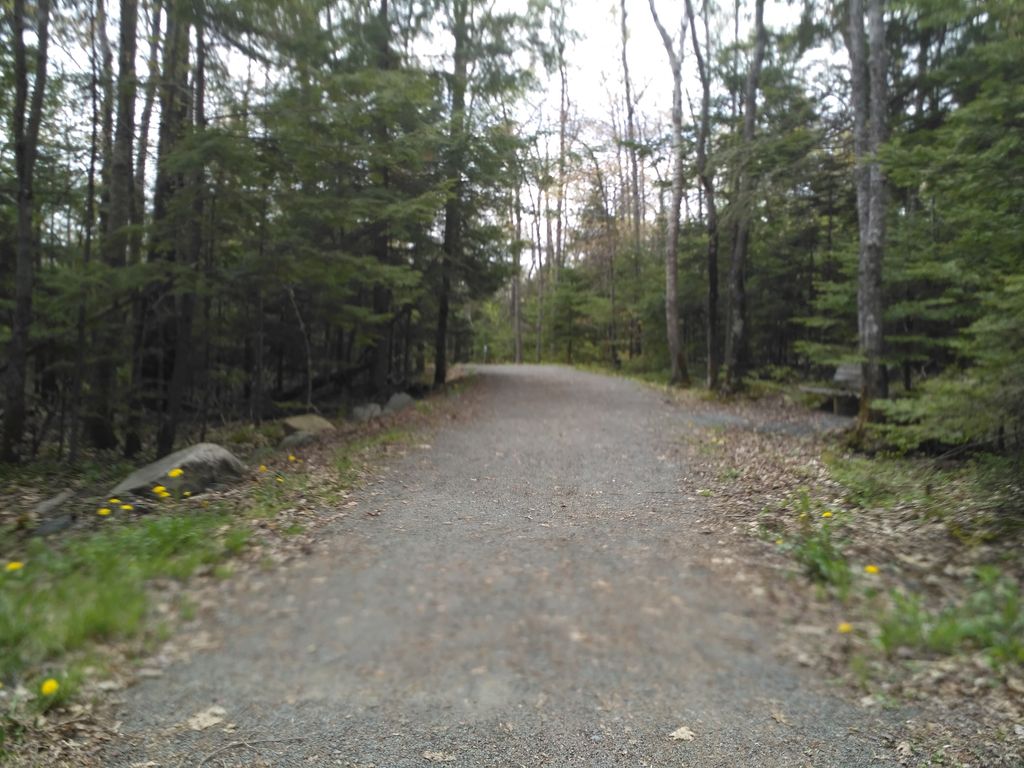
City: halifax